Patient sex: M
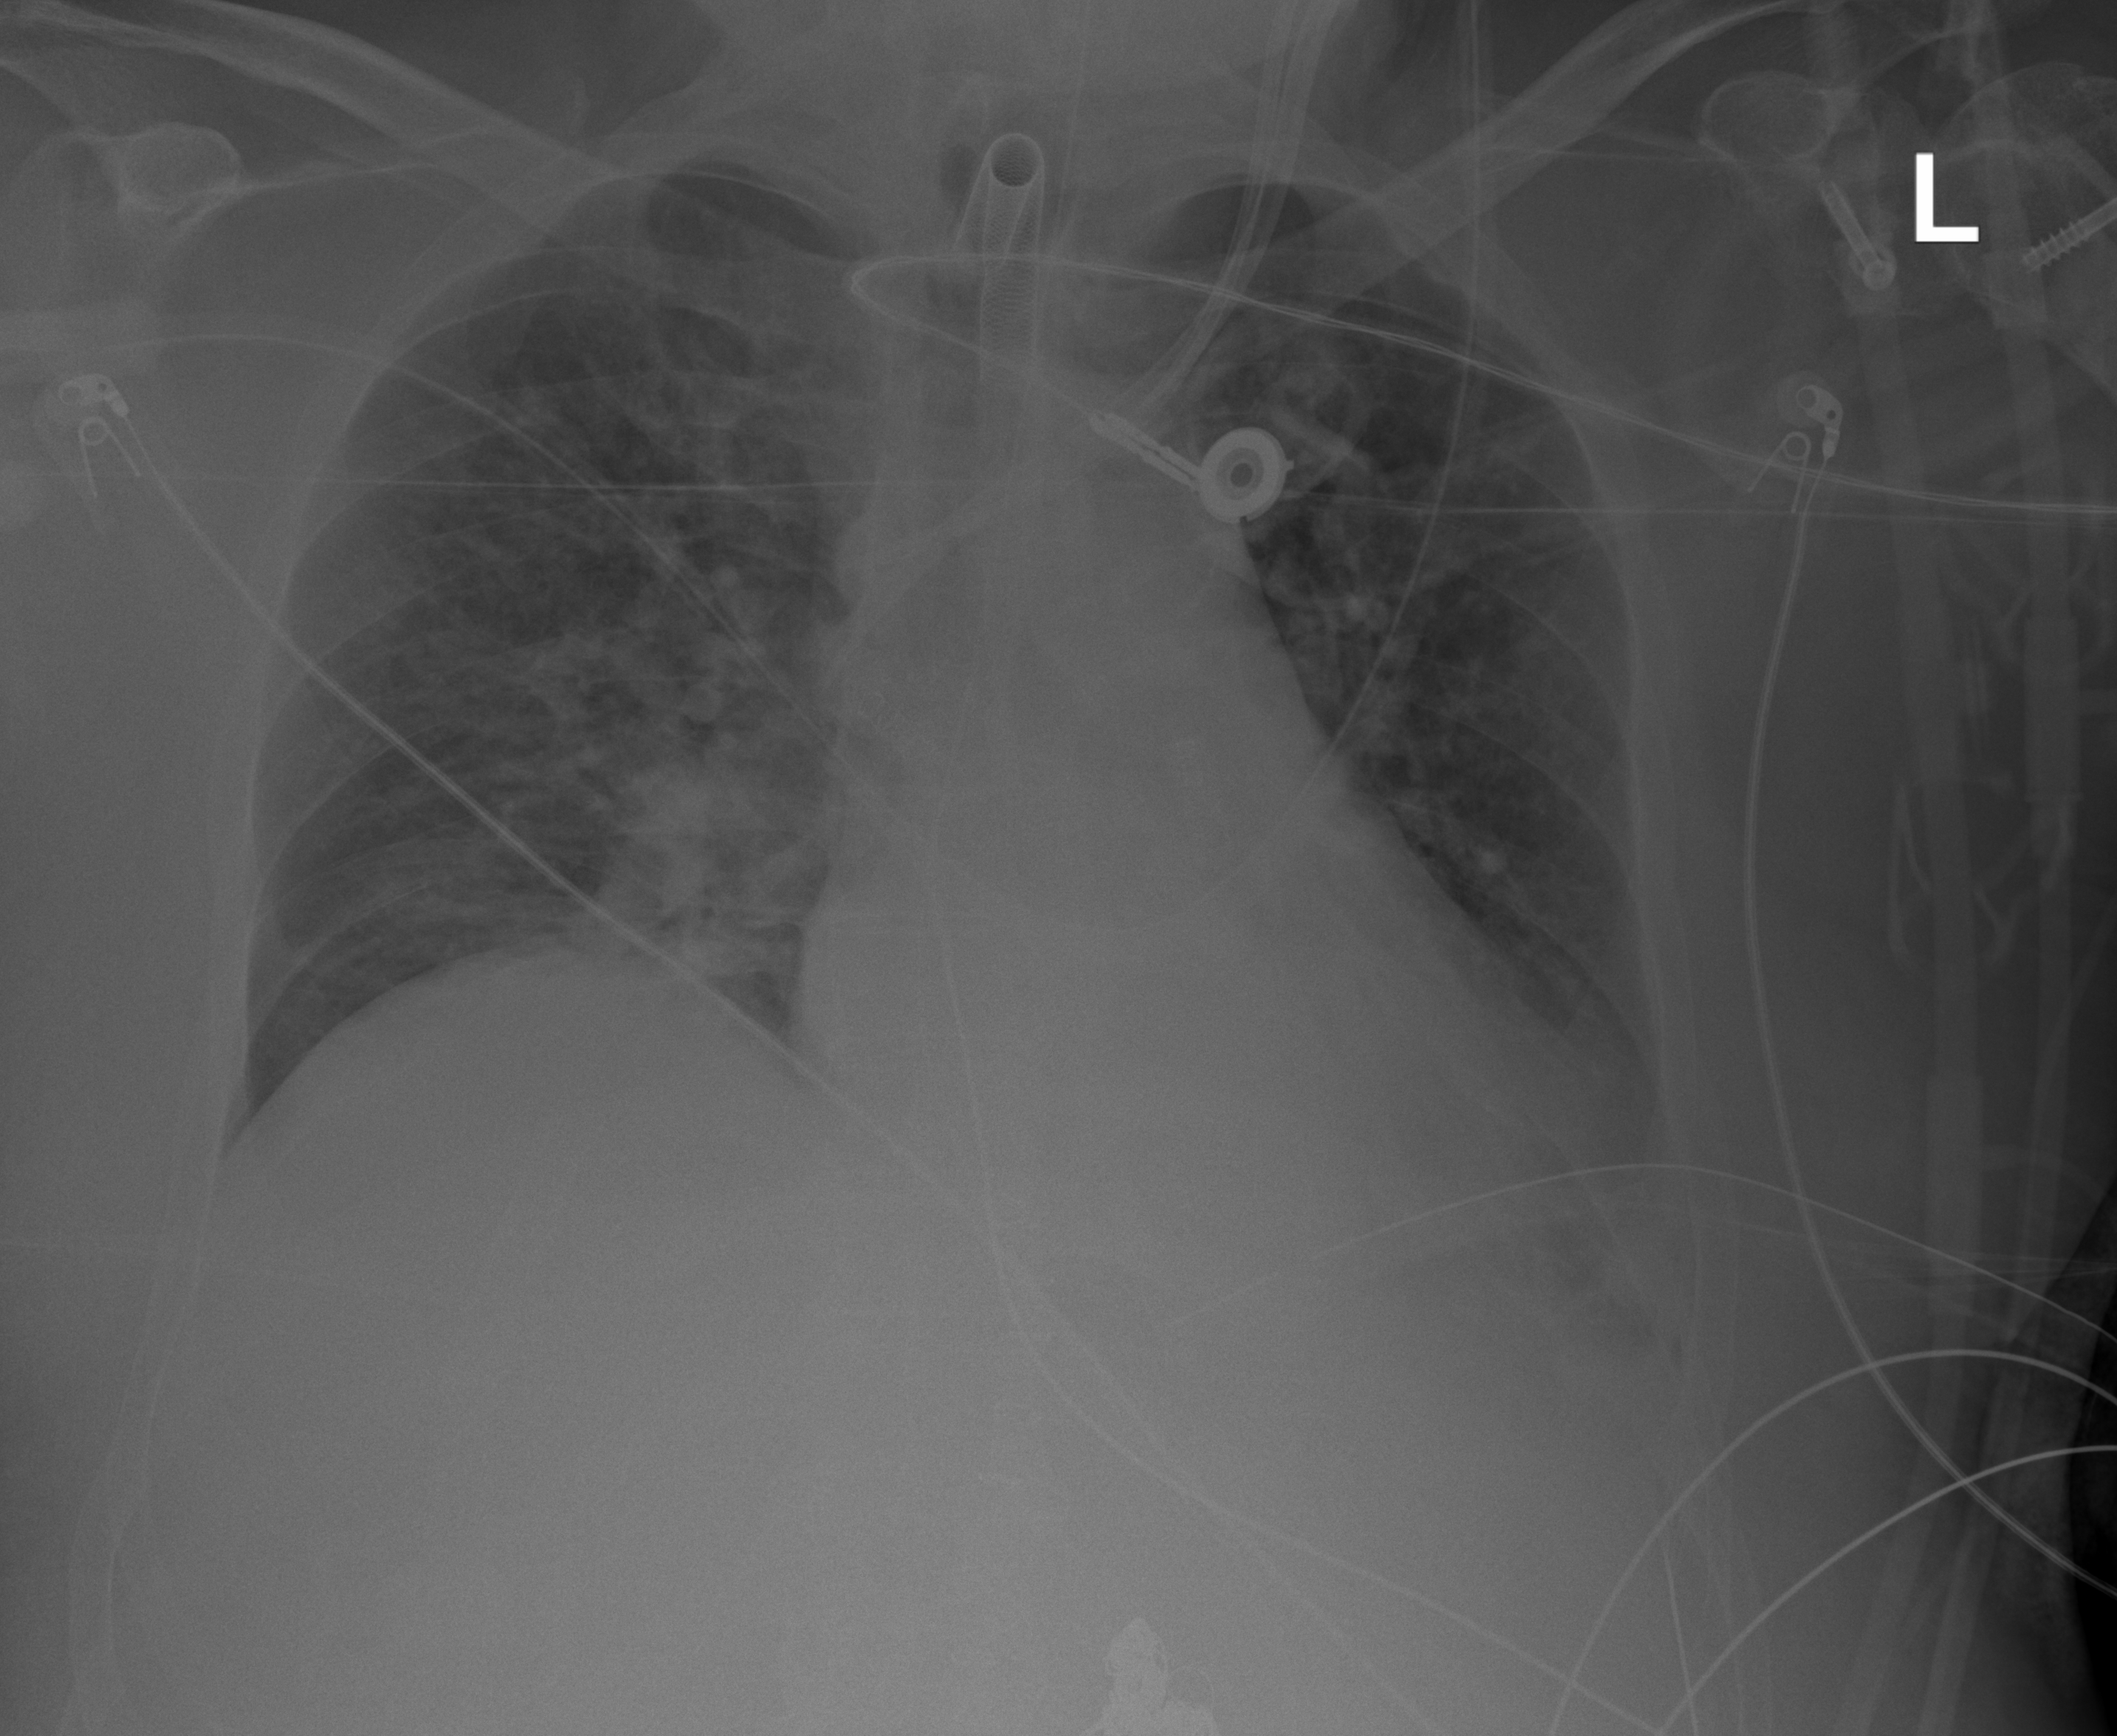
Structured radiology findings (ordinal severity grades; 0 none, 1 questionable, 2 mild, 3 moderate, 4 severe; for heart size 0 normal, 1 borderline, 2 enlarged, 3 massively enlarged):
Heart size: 0
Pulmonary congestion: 0
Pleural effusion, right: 0
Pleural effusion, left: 2
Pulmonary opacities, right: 2
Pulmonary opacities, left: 0
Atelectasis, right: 2
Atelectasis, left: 2